Question: Teacher in class gave this formula
'''
w = x**2 + y**2 - z**2
'''
and showed its 3d graphic in class seen below. How do I plot this using Matplotlib (minus the intersecting plane)? I guess first a specific value for w needs to be selected, for example 10, otherwise 3d plotting would not be possible. Then should I convert to polar coordinates because of the z**2 in the formula? I tried this and failed. Any help would be appreciated. Also, does this shape have a name?

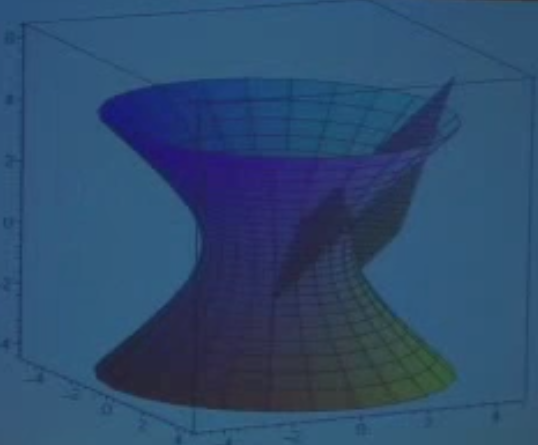
Answer: Got it. Found some good stuff here, and following the formulas presented, I have the Python code below.
<URL>
'''
from __future__ import division
from mpl_toolkits.mplot3d import Axes3D
import matplotlib.pyplot as plt
import numpy as np
fig = plt.figure(figsize=plt.figaspect(1)) # Square figure
ax = fig.add_subplot(111, projection='3d')
r=1;
u=np.linspace(-2,2,200);
v=np.linspace(0,2*np.pi,60);
[u,v]=np.meshgrid(u,v);
a = 1
b = 1
c = 1
x = a*np.cosh(u)*np.cos(v)
y = b*np.cosh(u)*np.sin(v)
z = c*np.sinh(u)
ax.plot_surface(x, y, z, rstride=4, cstride=4, color='b')
plt.show()
'''